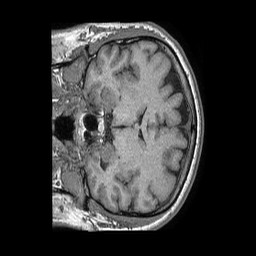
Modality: T1w
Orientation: coronal
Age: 37
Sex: male
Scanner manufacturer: philips
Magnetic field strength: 1.5 T
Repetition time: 0.007696 s
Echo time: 0.003573 s